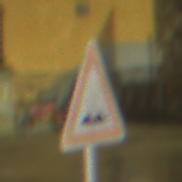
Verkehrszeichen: UnebeneFahrbahn
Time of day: Night
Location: Outdoor (Urban)
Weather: PartlyCloudy
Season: NotSpecified
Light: Artificial